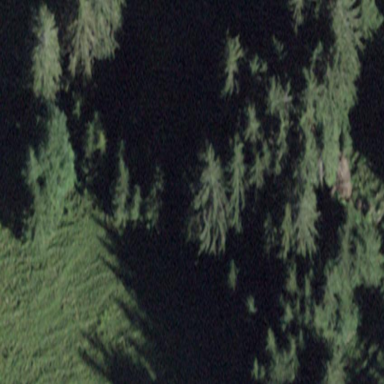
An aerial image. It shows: Forest area.